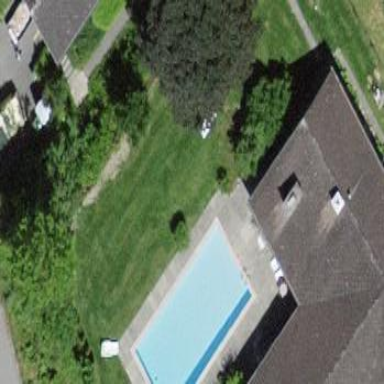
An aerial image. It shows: Swimming pool located in leisure land.